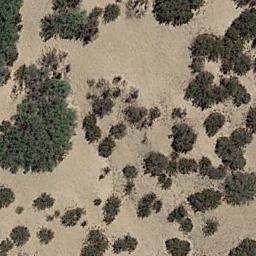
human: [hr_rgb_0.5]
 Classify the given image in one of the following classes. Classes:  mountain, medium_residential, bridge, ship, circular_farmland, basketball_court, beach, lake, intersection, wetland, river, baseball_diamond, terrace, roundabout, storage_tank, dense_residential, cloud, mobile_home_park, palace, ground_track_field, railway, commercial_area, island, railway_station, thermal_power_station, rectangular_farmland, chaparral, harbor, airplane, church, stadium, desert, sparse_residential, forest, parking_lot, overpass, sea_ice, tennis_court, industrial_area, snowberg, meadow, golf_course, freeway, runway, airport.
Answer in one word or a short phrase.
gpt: chaparral